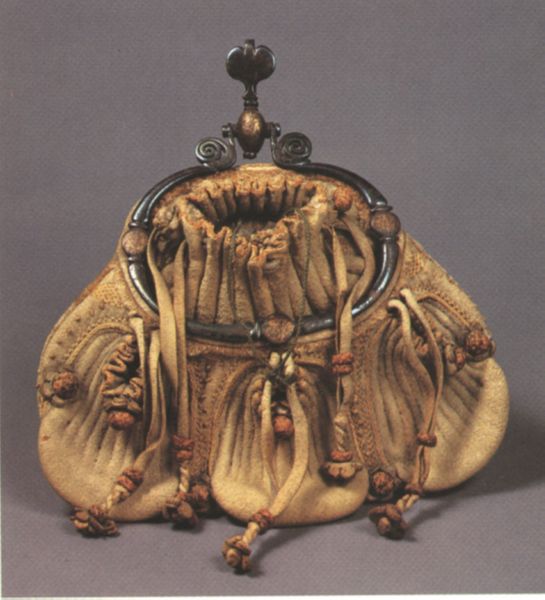
Titel: Geldbeutel
Institution: Florenz, Bargello
Schlagwörter: gelb, ocker, braun, hell, holz, orange, schwarz, gürtel, rot, beige, mode, band, falten, knoten, leinen, silber, fransen, gold, schnur, perle, perlen, sack, riemen, zahlen, metall, naht, weste, ring, befestigung, griff, eisen, zinn, geld, kupfer, punkt, beutel, tasche, öffnung, silbern, leder, rötlich, herz, schlüssel, geldbeutel, golden, bänder, brau, metal, schlaufe, verschluss, börse, schnürung, münzen, pereln, interessant, nordalpin, geldbörse, portemonnaie, schüre, metallring, 1500, klingelbeutel, riehmen, buetel, tascha, beutel leder, metall troddel